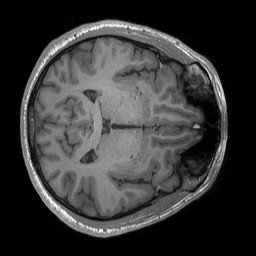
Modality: T1w
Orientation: axial